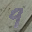
Label: 9